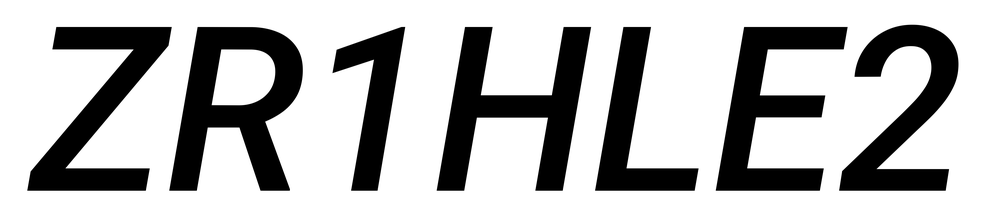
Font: Roboto-Italic_Medium_Italic